Field crop: maize
Growth stage: 2
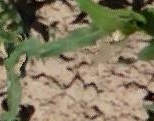
Species: maize